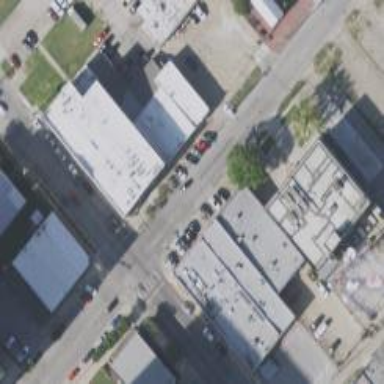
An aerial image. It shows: Commercial building.